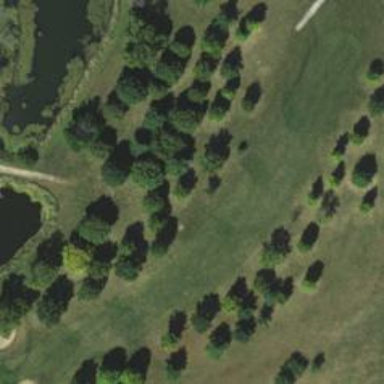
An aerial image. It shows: Golf fairway surrounded by grass.